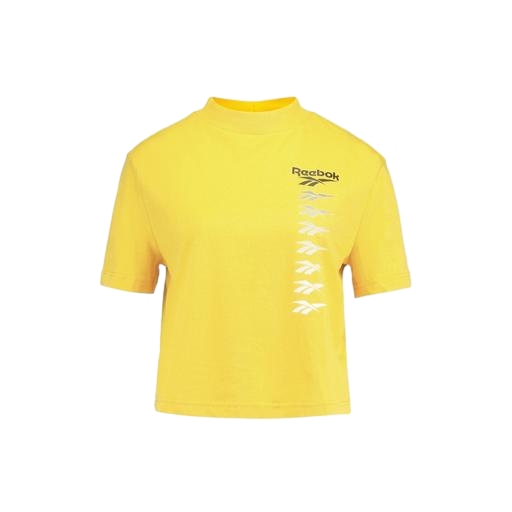
yellow graphic tee, graphic short-sleeve tee, t-shirt twist graphic, white background